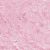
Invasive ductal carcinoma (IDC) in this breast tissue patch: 0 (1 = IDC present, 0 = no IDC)